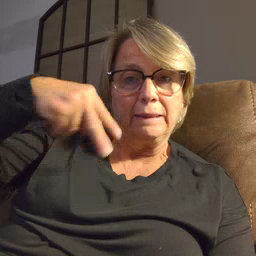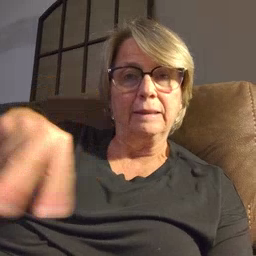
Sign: dance